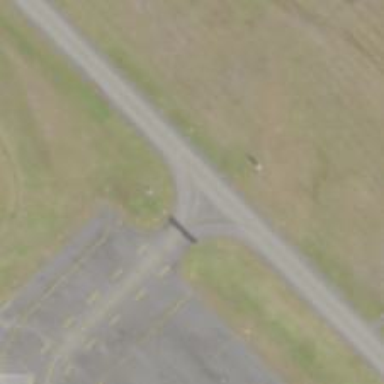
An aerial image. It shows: View of taxiway at the airport.